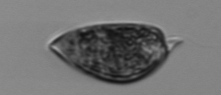
Label: Prorocentrum_micans